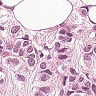
Metastatic tissue present: yes